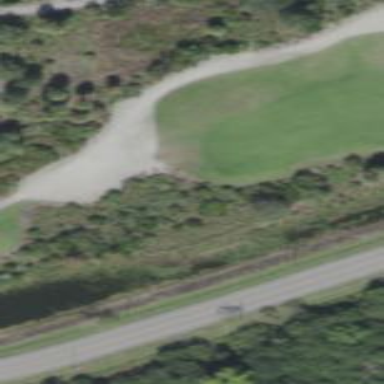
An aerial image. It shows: Sand bunker on golf course.